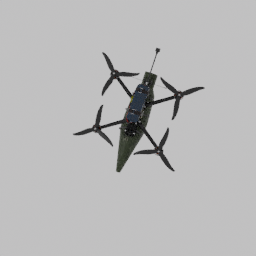
Label: mechanical